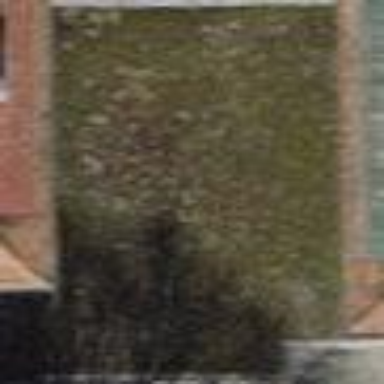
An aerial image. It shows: Building with flat roof.